Field crop: maize
Growth stage: 1
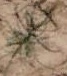
Species: salsola